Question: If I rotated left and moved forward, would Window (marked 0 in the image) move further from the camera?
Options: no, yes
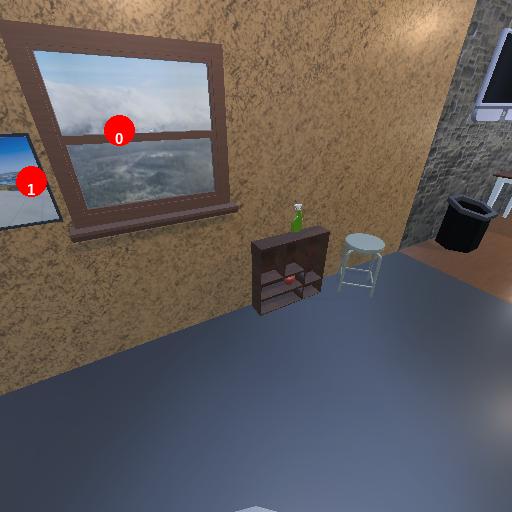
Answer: no